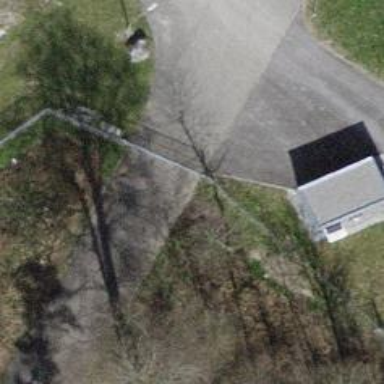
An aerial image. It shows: Gate.